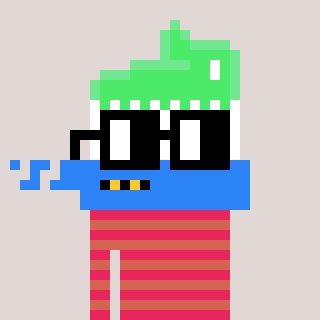
a pixel art character with square black glasses, a toothbrush-shaped head and a peachy-colored body on a warm background